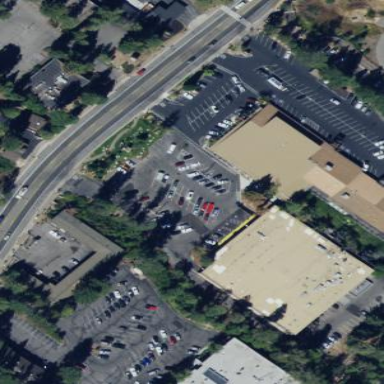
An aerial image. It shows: Parking area with asphalt surface.